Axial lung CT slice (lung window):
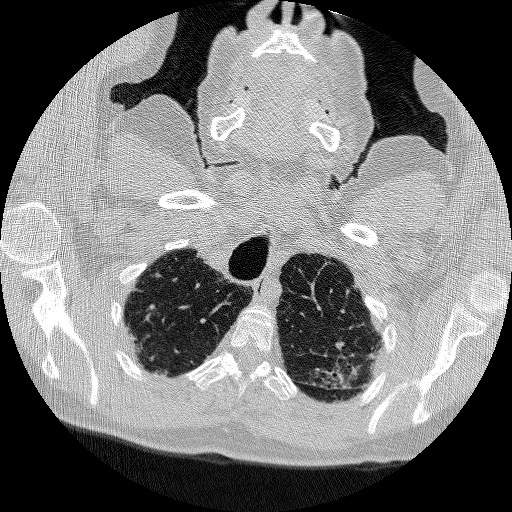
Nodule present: no